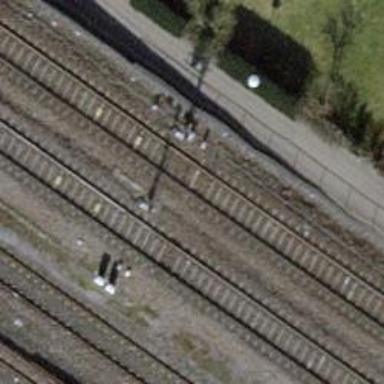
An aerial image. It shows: Railway signal.